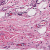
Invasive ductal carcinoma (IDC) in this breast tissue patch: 1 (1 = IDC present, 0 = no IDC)